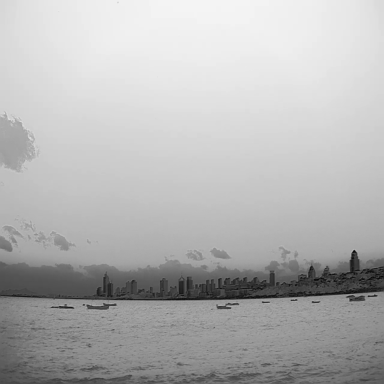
There are eight bulk_carriers in the infrared image.